Interaction volume radius: 10 \u00c5
Interaction volume height: 15 \u00c5
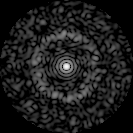
Disorder parameter: 0.8258